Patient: sex M, age 44
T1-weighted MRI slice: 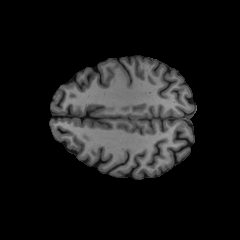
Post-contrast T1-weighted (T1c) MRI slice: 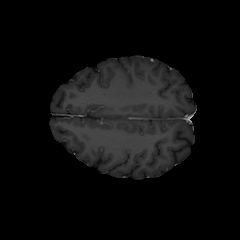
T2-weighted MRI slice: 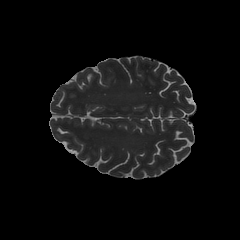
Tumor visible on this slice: no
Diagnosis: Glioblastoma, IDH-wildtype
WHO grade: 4